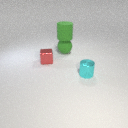
small red metal cube to the left of large green rubber sphere